Question: I have a line segment A (x1, y1), B (x2, y2) and a circle with the center C (x3, y3). Also I have radius of the circle. How do I get tangents?

These tangent lines should always be parallel to line segment.
P.S. Sorry if it is doesn't make sense to you, I am very very bad at math. Ask me any questions, I just don't know what else be needed to solve this task. Thanks.
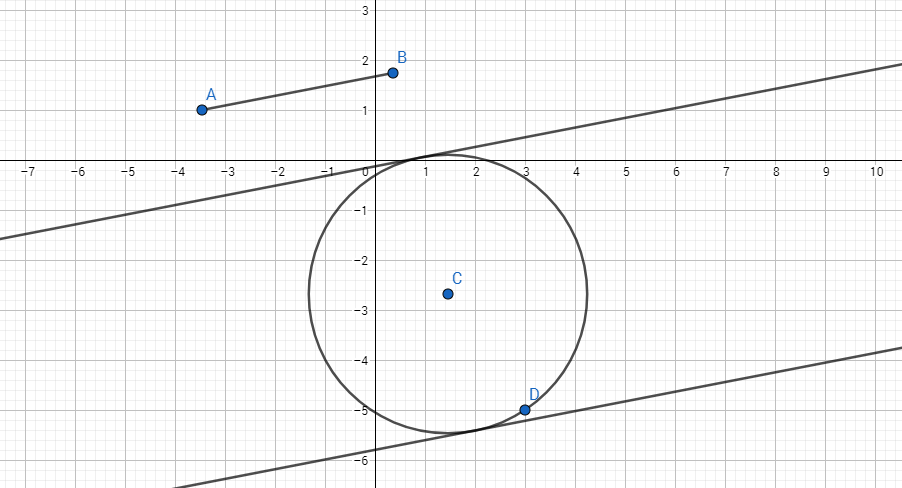
Answer: Segment defines direction vector
'''
D = (dx, dy) = (b.x - ax, b.y - a.y)
dlen = Length(D) = Sqrt(dx * dx + dy * dy)
'''
Radius-vector is perpendicular to tangent and it's length is R. Let circle center is (0,0) (we will make correction after). So
'''
x * x + y * y = R^2
x * dx + y * dy = 0 //scalar product
'''
Solving this system for unknown x,y, we have
'''
x = +- R * dy / dlen
y = -+ R * dx / dlen
'''
And after correction two base points of tangents are
'''
px1 = x3 + R * dy / dlen
py1 = y3 - R * dx / dlen
px2 = x3 - R * dy / dlen
py2 = y3 + R * dx / dlen
'''
Direction vectors for these tangents are D, so you can define second points for tangents as
'''
px1_2 = x3 + R * dy / dlen + dx
py1_2 = y3 - R * dx / dlen + dy
'''
And the first tangent is line through (px1, py1) and (px1_2, py1_2)
Note that solution works for any direction of segment (including horizontal and vertical)